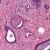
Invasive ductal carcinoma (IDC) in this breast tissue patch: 1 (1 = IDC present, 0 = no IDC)